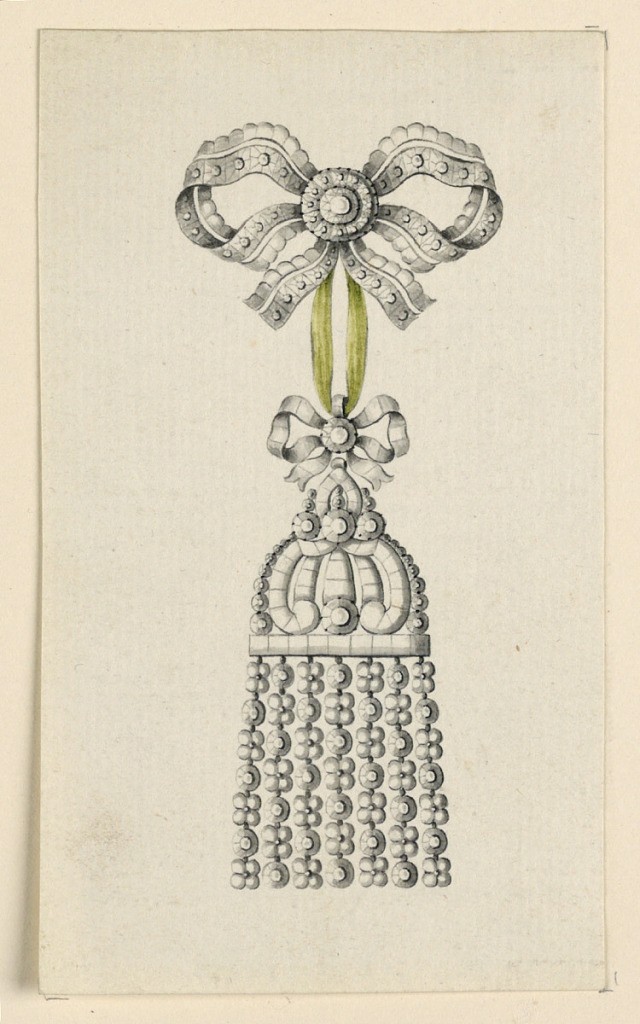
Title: Design for a Pendant
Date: late 18th century
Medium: Pen and black ink, brush and gray, green watercolor on light green paper
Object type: Drawing
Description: Jewelry design for a pendant. Above a knotted ribbon; hanging from a green ribbon below is a small knot on top of a "roof" with six hanging rows of alternating blossoms and disks.